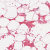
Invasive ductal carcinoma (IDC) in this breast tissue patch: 0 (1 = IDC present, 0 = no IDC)